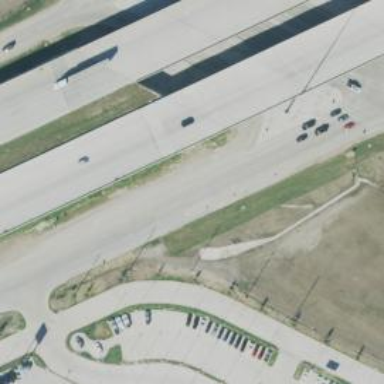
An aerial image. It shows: Secondary road with frontage road.